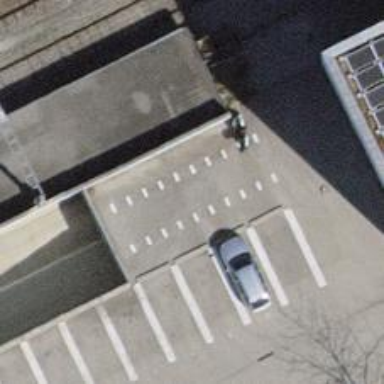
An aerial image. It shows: Parking entrance.